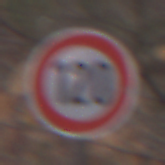
Verkehrszeichen: Geschwindigkeit120
Umgebung: Outdoor, Nature
Tageszeit: Midday
Wetter: Overcast
Licht: Natural
Jahreszeit: Autumn
Kontrast: LowContrast